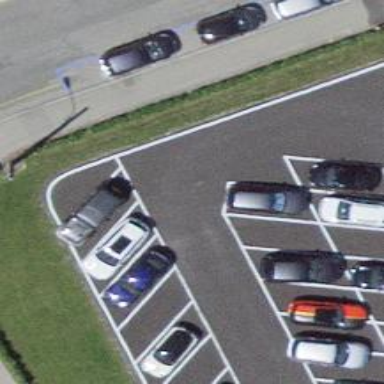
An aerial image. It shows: Road serving as parking aisle.